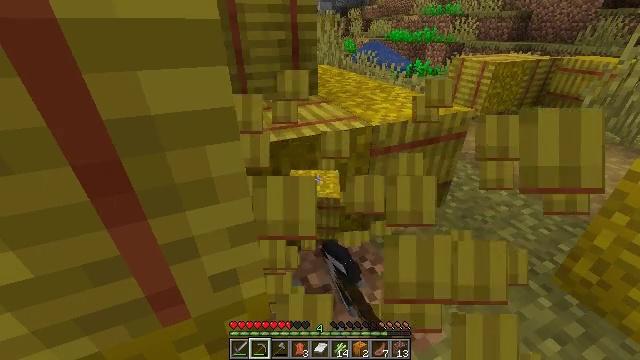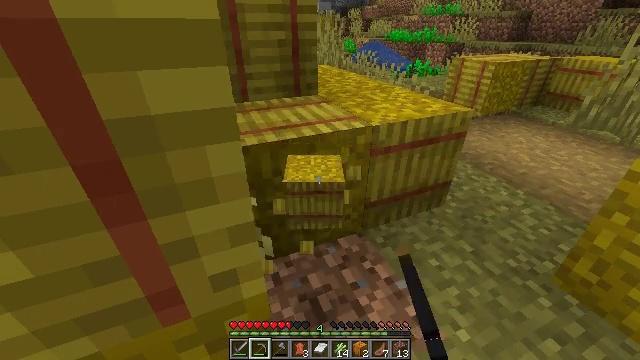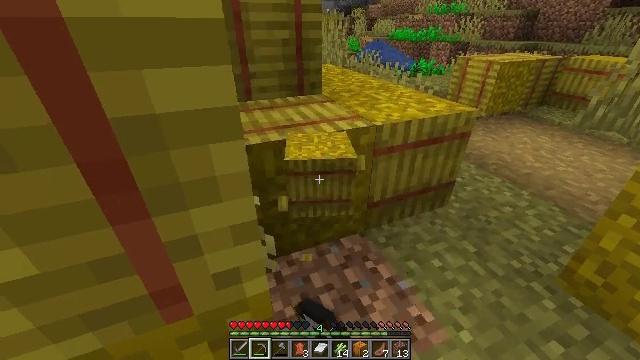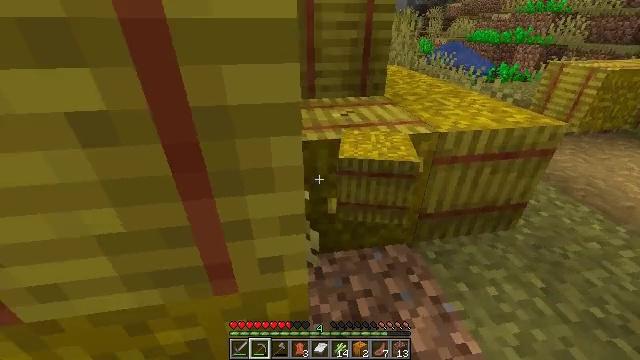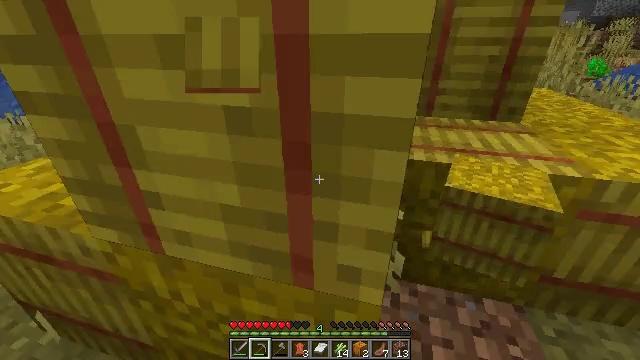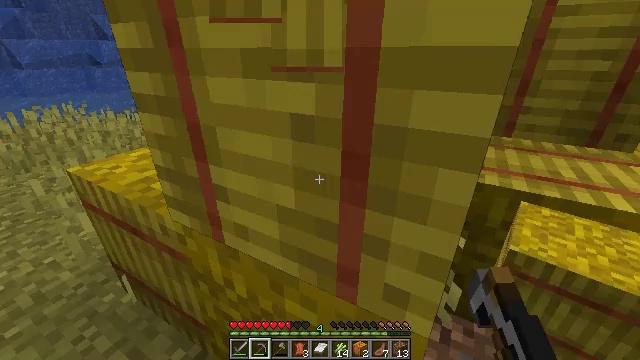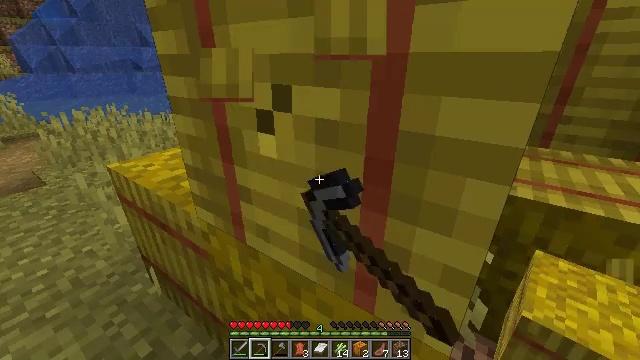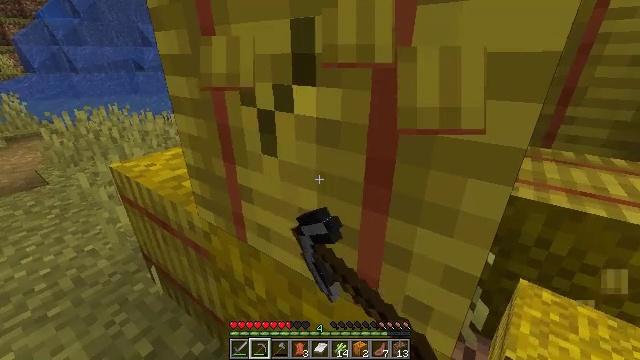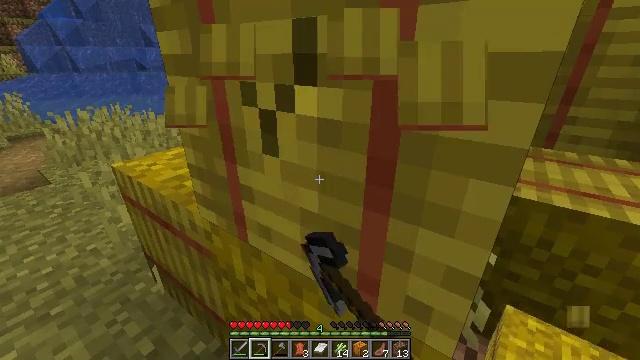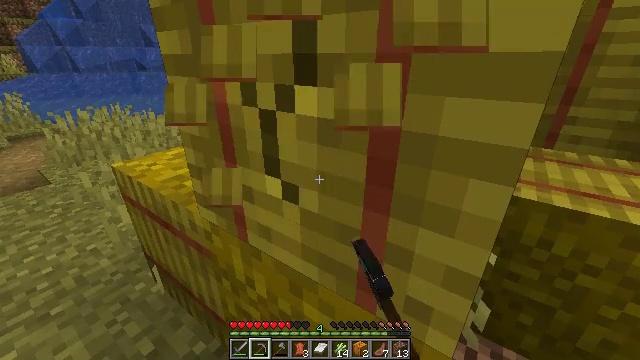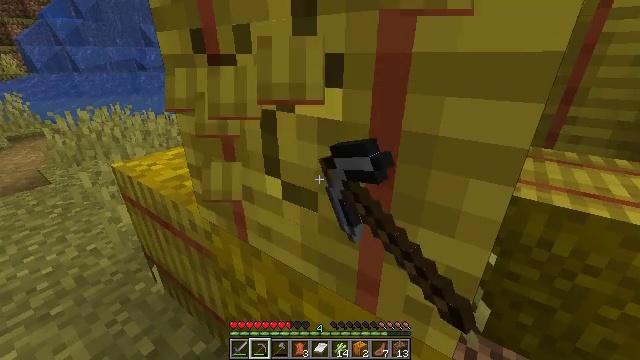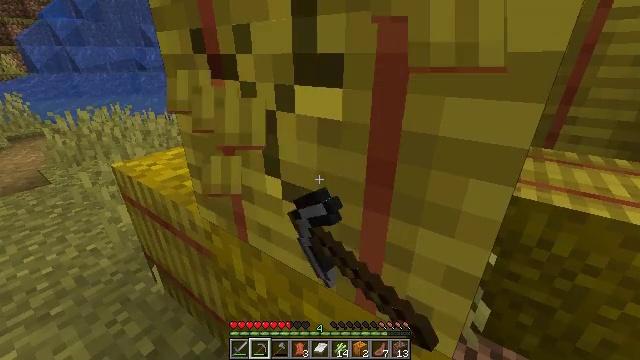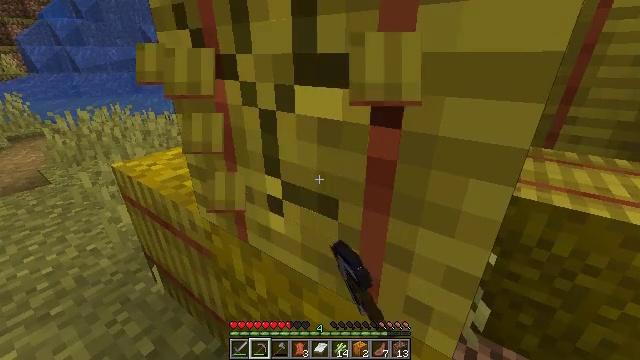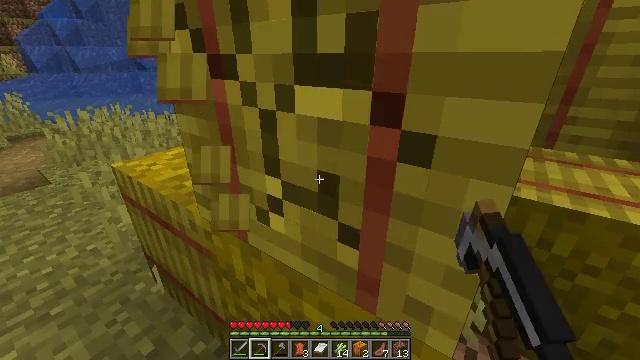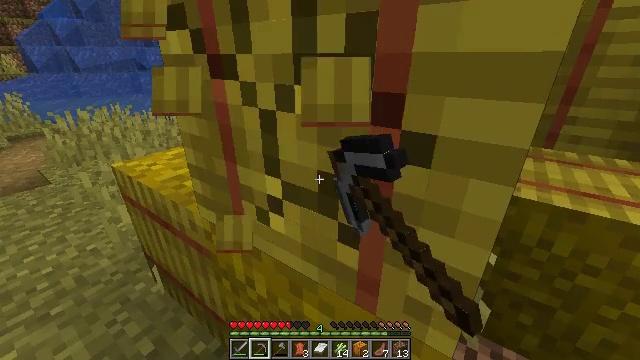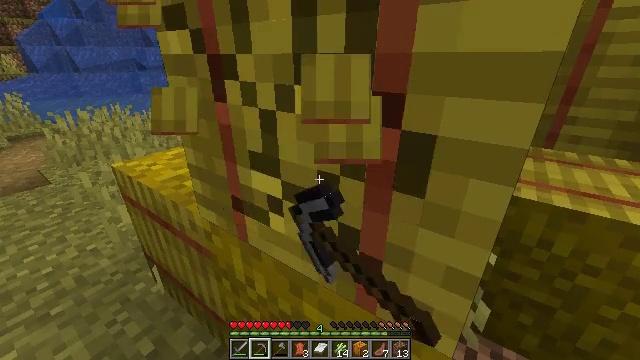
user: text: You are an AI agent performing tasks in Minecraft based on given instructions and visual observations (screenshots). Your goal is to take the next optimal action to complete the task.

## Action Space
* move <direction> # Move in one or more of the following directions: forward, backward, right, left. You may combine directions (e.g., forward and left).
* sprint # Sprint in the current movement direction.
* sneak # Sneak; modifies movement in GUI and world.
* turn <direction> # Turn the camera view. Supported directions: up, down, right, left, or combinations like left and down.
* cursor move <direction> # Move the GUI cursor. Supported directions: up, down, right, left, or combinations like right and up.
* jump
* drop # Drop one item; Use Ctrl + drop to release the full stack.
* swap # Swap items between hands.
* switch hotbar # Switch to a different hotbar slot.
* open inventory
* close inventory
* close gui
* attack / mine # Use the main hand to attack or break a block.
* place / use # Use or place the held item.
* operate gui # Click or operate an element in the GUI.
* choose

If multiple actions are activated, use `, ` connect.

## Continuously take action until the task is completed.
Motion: motion action
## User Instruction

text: Mine a hay block from the field.
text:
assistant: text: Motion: attack / mine
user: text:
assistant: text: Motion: attack / mine
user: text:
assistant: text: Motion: turn left, attack / mine
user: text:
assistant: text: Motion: turn left and up, attack / mine
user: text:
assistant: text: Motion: turn left and up, attack / mine
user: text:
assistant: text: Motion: turn left and up, attack / mine
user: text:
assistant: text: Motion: attack / mine
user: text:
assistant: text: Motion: attack / mine
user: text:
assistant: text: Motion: attack / mine
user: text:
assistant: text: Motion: attack / mine
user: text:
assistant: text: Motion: attack / mine
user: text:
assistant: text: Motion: attack / mine
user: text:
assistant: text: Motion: attack / mine
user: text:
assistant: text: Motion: attack / mine
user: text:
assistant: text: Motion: attack / mine
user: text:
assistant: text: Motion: attack / mine
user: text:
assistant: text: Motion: attack / mine
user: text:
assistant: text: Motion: attack / mine
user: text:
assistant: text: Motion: attack / mine
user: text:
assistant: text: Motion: attack / mine
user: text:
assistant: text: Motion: attack / mine
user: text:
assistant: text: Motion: attack / mine
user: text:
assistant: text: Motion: attack / mine
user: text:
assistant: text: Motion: attack / mine
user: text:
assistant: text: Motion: attack / mine
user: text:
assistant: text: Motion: turn down, attack / mine
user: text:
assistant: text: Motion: turn down, attack / mine
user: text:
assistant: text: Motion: turn down, attack / mine
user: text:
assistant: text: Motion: attack / mine
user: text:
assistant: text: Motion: attack / mine